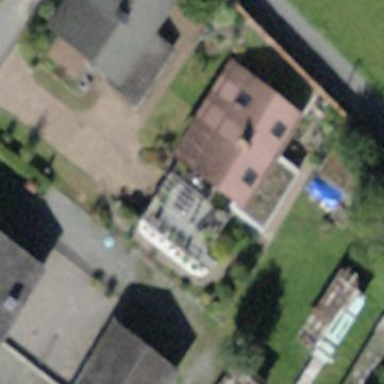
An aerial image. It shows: Detached building.